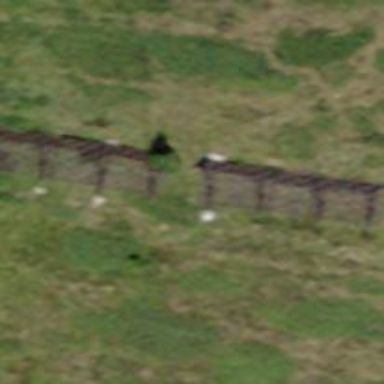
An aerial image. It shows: Man-made structure for avalanche protection.